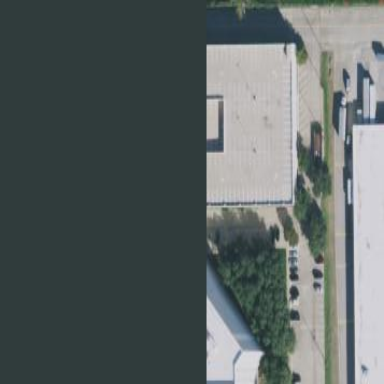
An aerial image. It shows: Multi-storey parking building.